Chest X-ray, PA view. Patient: 63 years old, sex M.
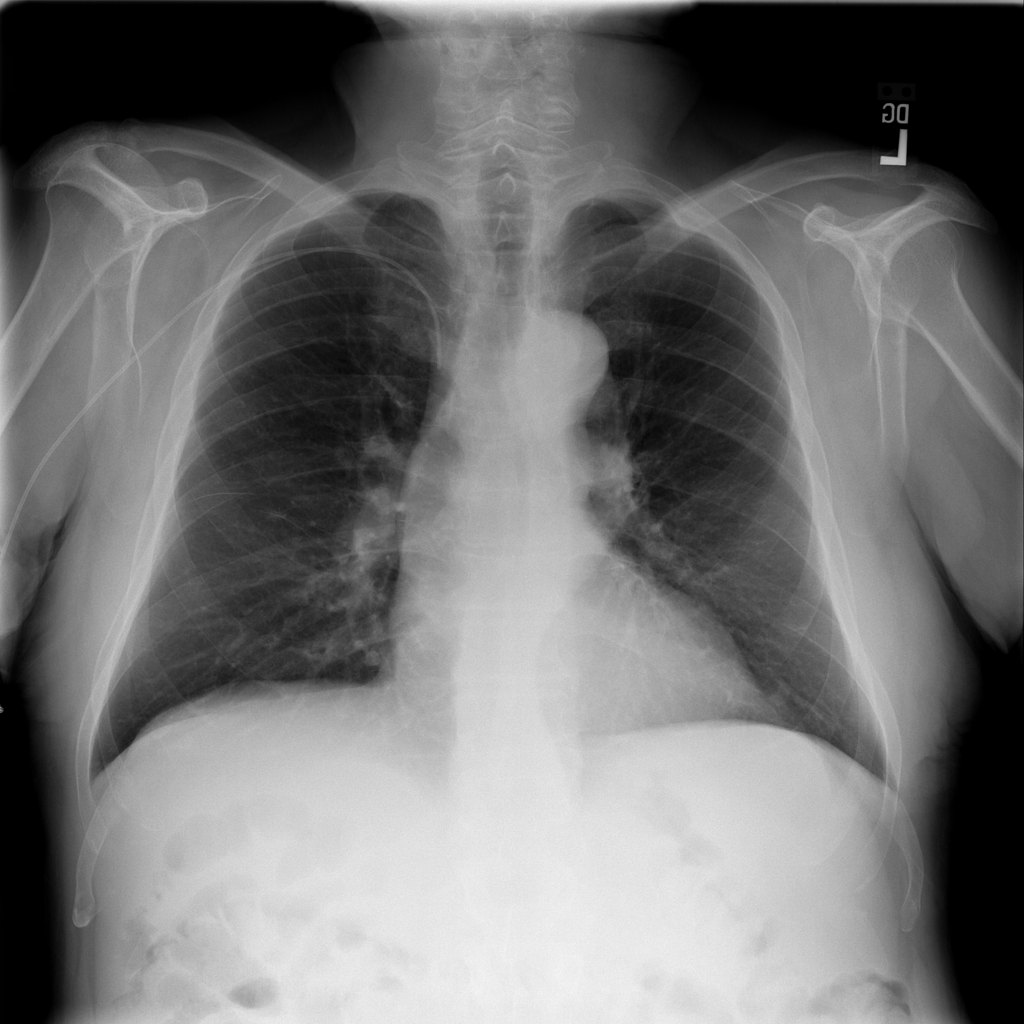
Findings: No Finding